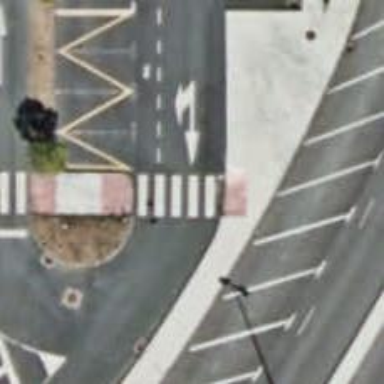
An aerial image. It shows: Pedestrian crossing with zebra markings on the footway.